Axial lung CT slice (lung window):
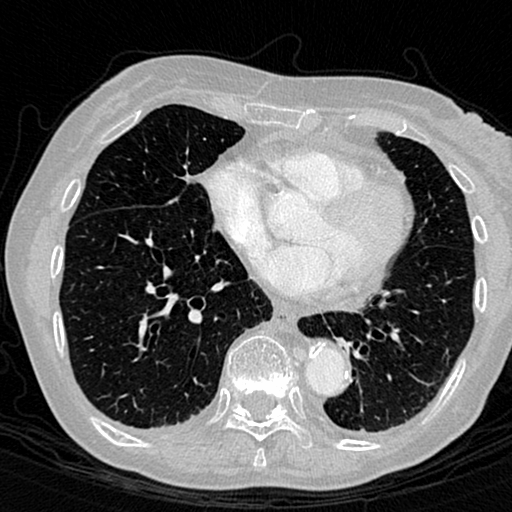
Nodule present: no